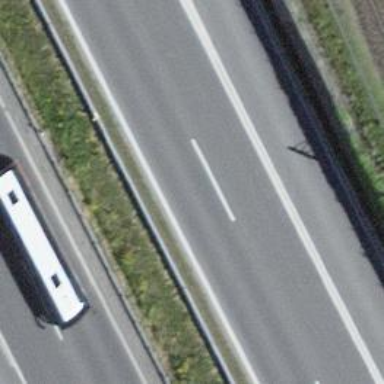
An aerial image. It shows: Asphalt motorway.